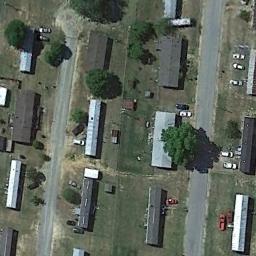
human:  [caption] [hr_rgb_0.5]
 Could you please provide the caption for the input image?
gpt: The mobile home park is on the grass next to the road .

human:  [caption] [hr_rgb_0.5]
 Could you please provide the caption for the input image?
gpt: There are two rows of mobile homes on the lawn .

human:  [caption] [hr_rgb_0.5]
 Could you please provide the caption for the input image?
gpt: There are many buildings of different shapes and sizes in the mobile home parks .

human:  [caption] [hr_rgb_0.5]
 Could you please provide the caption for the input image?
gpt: The mobile home park has some mobile homes and trees on the grass .

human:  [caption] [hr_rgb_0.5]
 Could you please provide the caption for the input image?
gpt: There are some buildings on green lawns on the mobile home park .